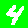
Digit: 4